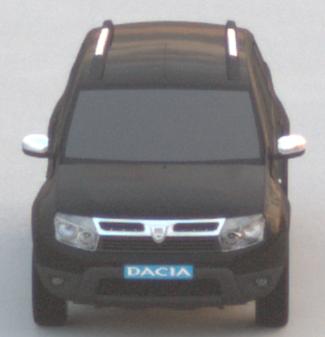
Make: Dacia
Model: Duster dCi 110 FAP
Detailed model: Duster (I)
Model produced from: 2010/06
Model produced until: 2013/11
Doors: 5
Color: black
Road condition: dry road
Daytime: dawn
Contrast: low contrast